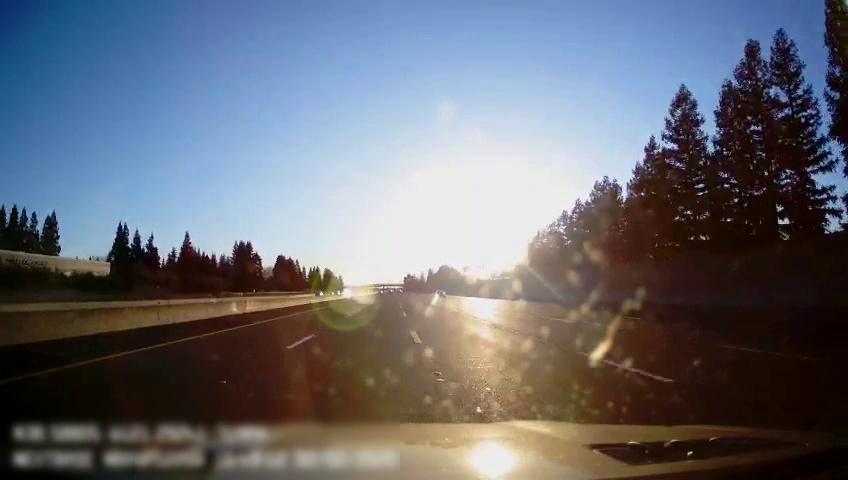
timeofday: Day
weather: Sunny
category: Drivable Space
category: Vehicles | Car
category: Lanes | Alternate Lane
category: Lanes | Alternate Lane
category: Lanes | Current Lane
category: Lanes | Current Lane
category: Lanes | Alternate Lane
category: Lanes | Alternate Lane